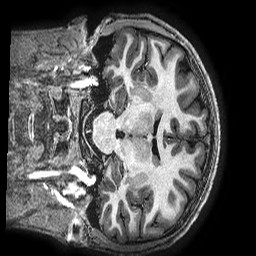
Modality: T1w
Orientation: coronal
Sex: male
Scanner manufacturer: ge
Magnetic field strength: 3 T
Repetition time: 0.007644 s
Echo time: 0.003468 s